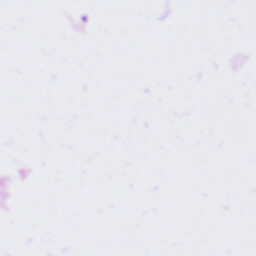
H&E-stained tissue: Tonsil